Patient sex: F
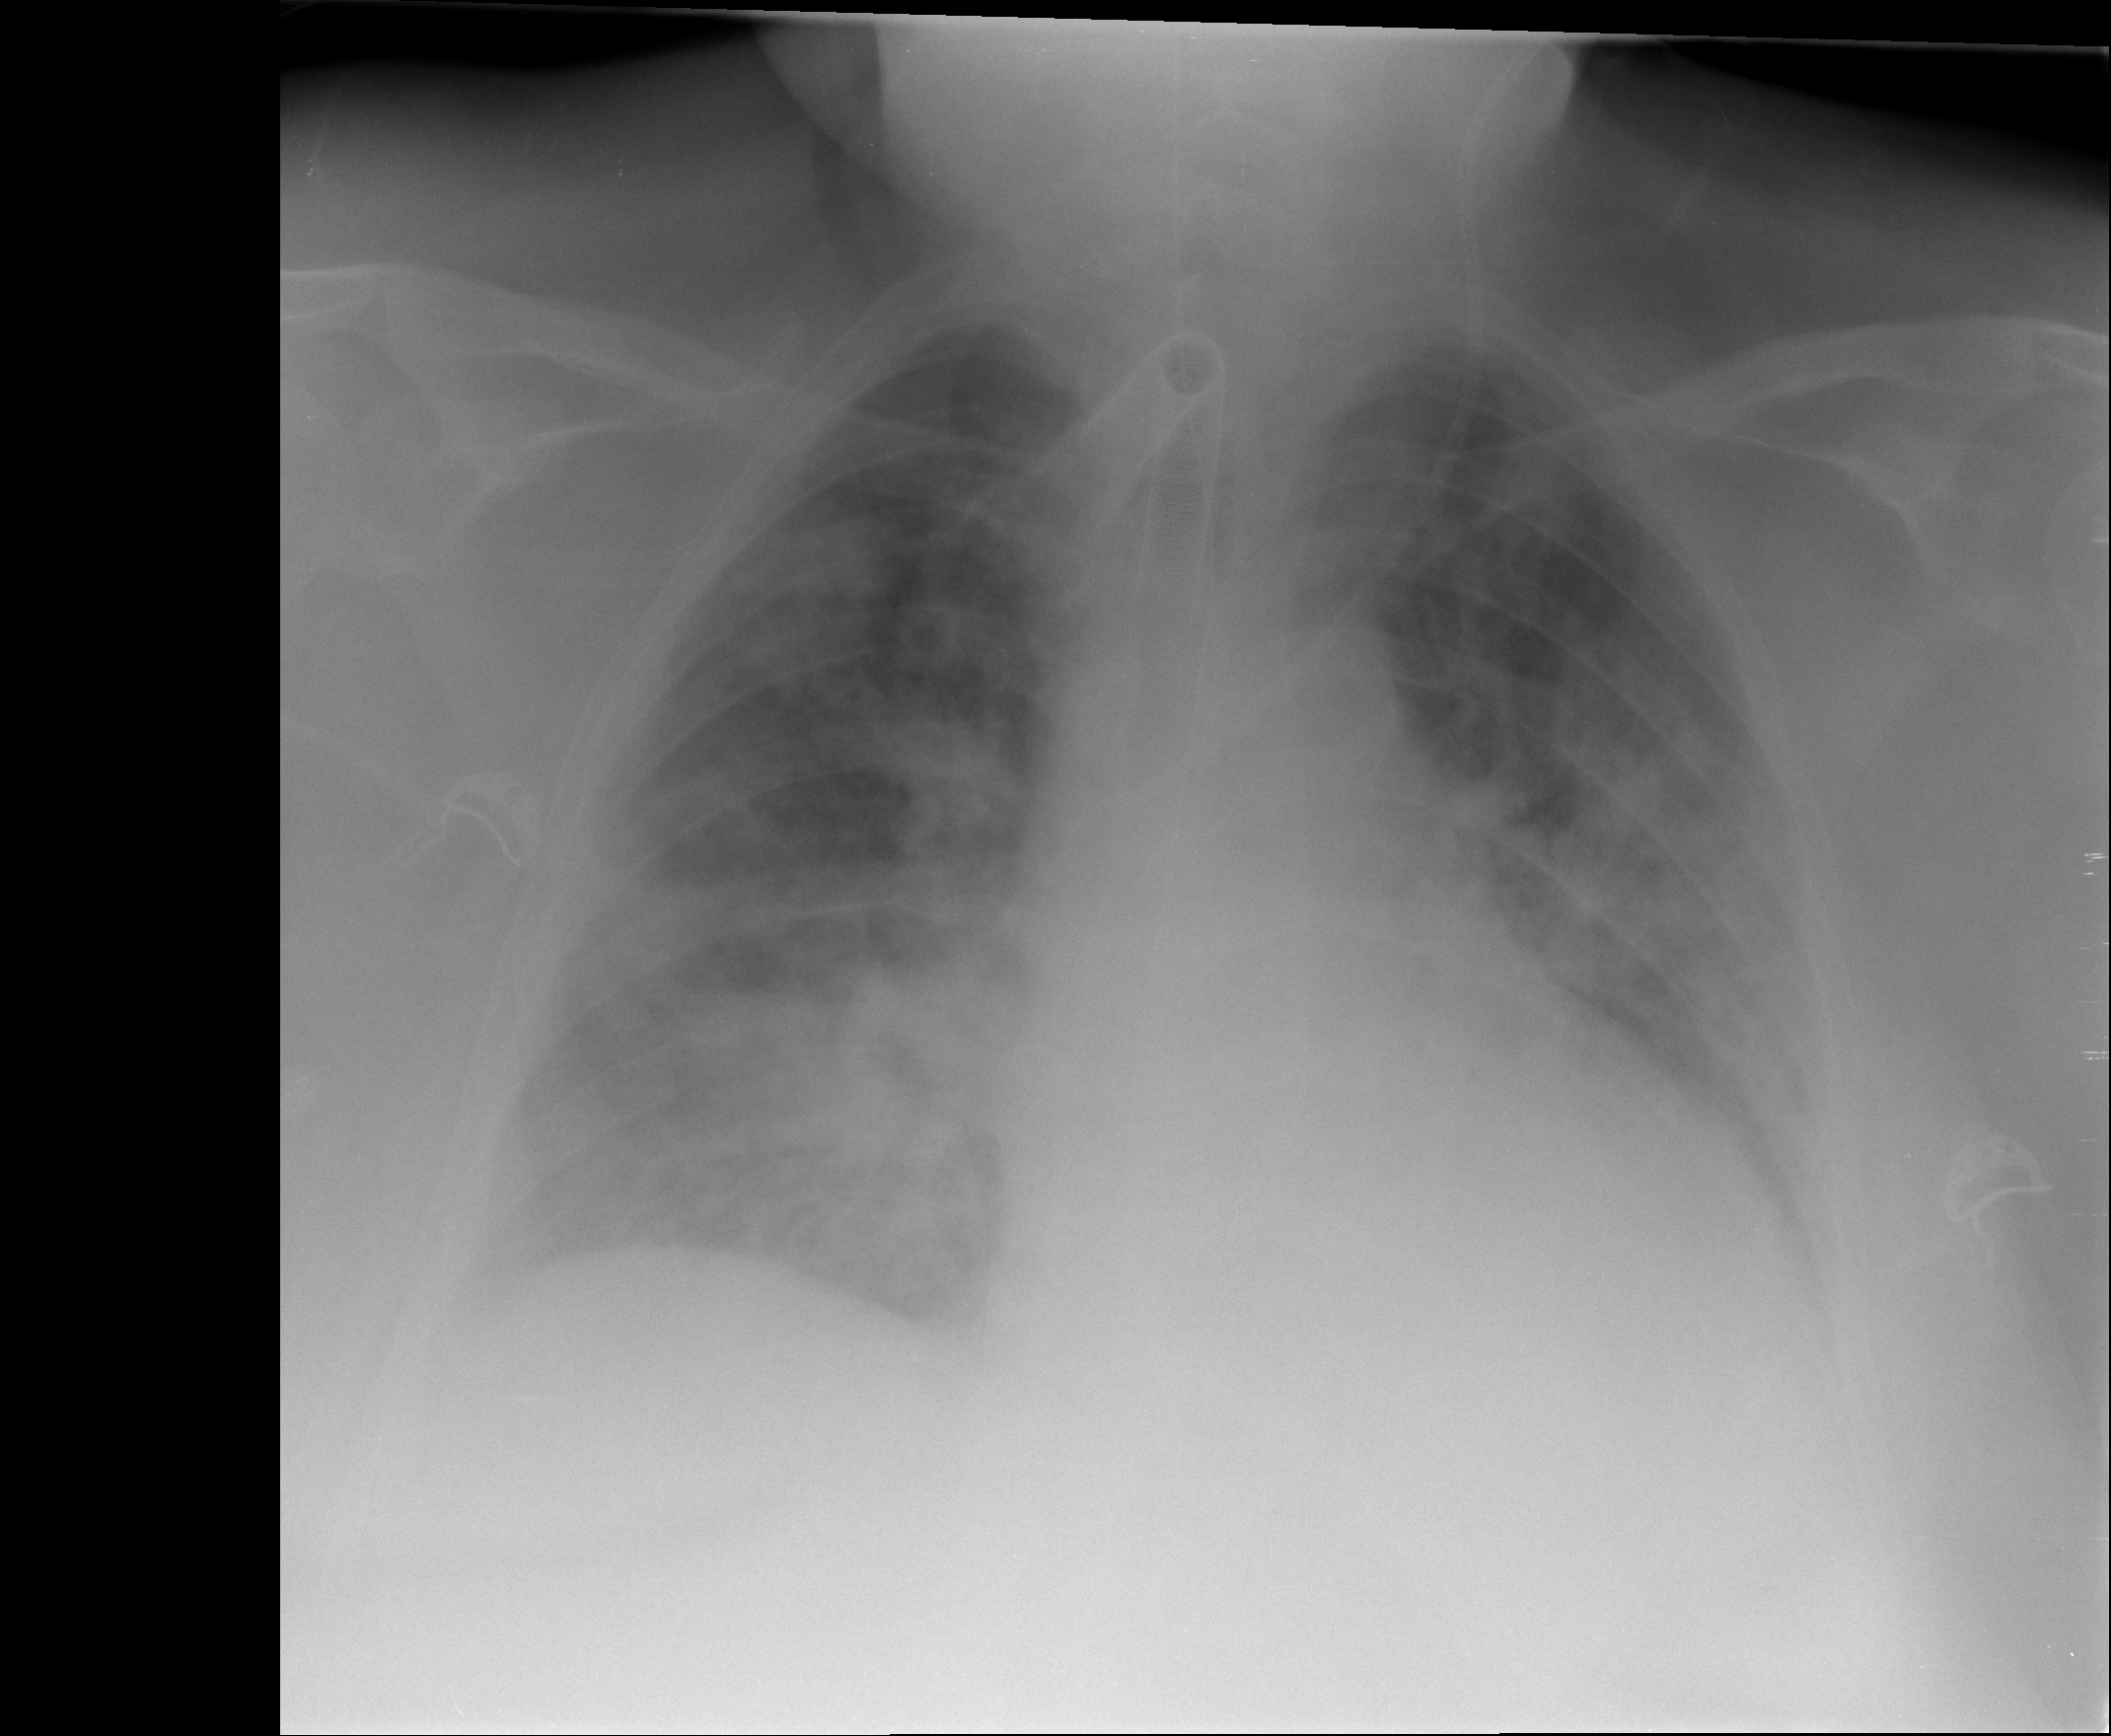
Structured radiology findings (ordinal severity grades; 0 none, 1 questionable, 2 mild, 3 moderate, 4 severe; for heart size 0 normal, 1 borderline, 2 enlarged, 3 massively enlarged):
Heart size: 2
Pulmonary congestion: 2
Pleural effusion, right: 2
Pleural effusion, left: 2
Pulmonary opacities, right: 3
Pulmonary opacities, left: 3
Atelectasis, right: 2
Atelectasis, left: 2